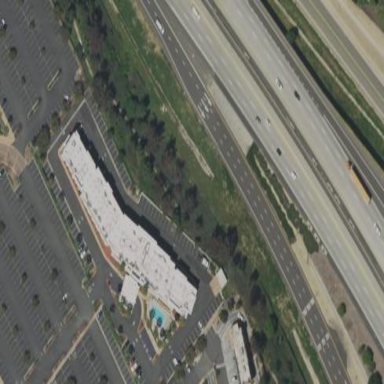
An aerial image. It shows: Hotel building.